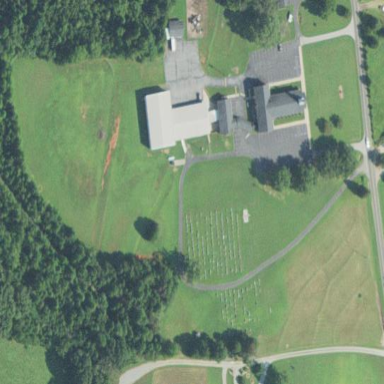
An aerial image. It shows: Cemetery.